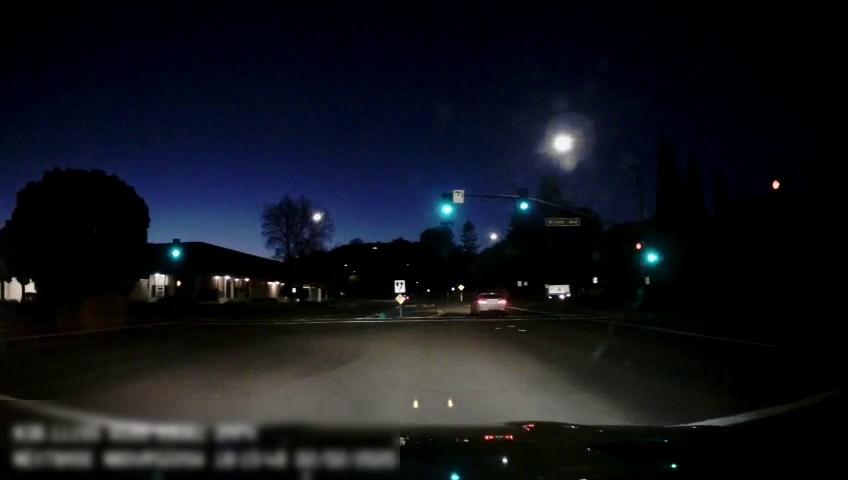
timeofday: Night
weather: Other
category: Drivable Space
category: Vehicles | Car
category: Lanes | Alternate Lane
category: Traffic | Lights
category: Traffic | Lights
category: Traffic | Lights
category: Traffic | Lights
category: Traffic | Signs
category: Traffic | Signs
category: Traffic | Signs